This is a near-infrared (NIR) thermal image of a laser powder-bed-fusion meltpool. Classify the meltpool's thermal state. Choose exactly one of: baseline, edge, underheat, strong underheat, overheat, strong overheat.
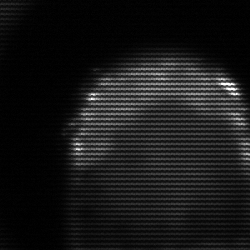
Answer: edge